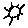
Label: sun